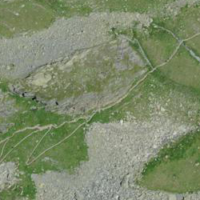
EUNIS habitat code: 31
Species observed at this site:
Marmota marmota
Campanula barbata